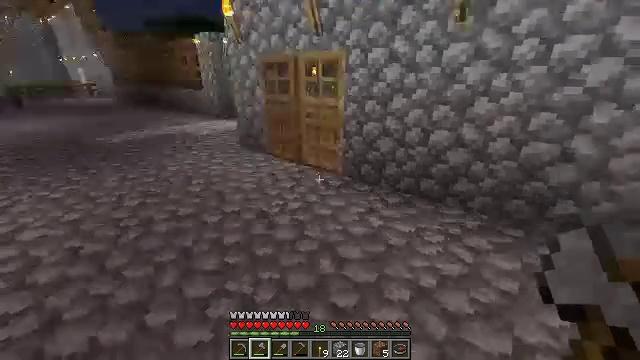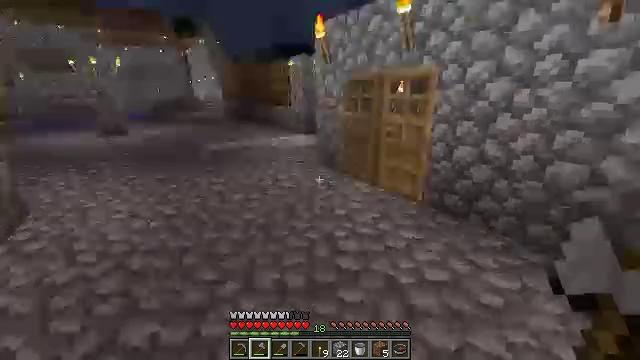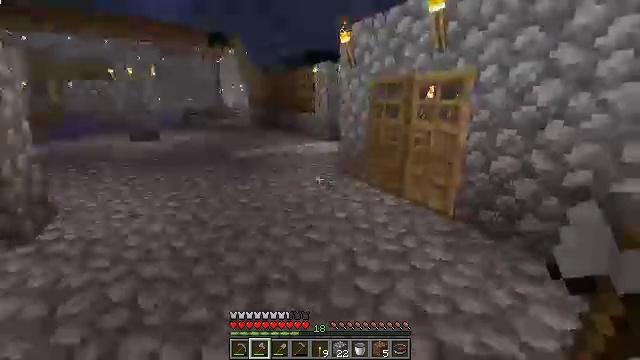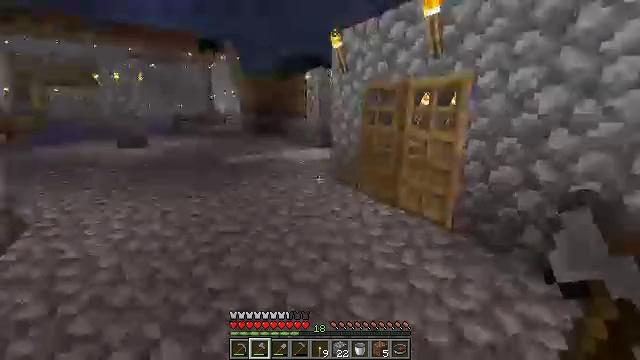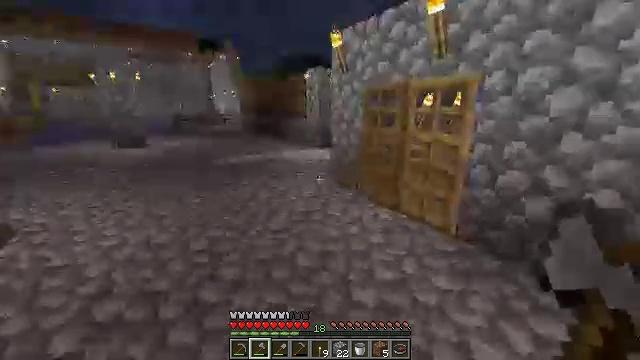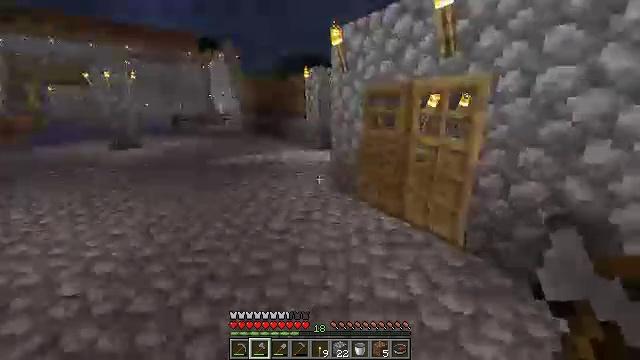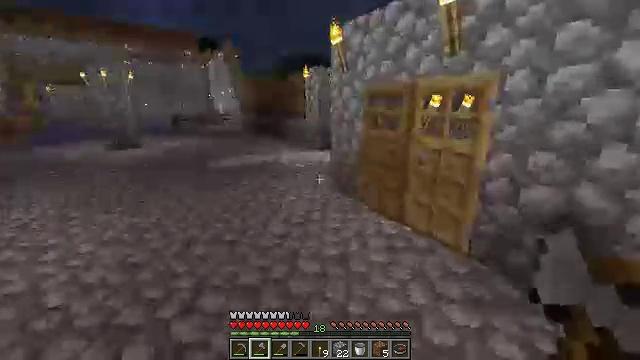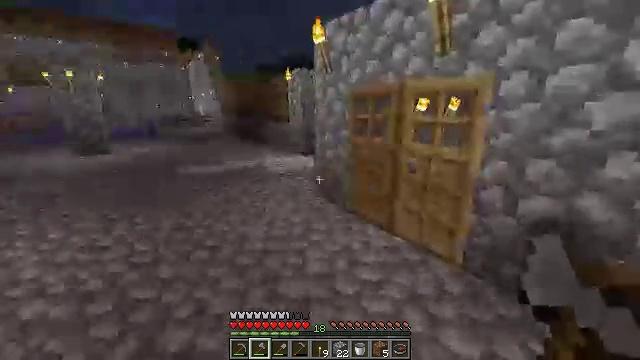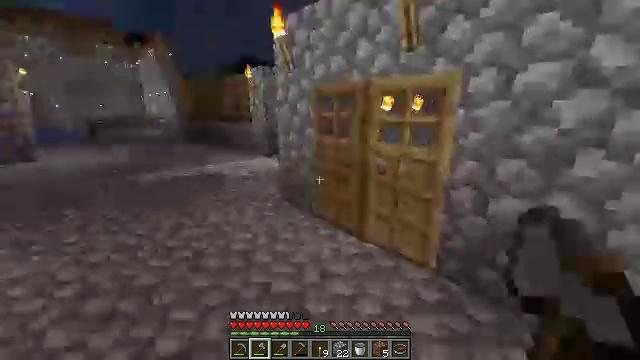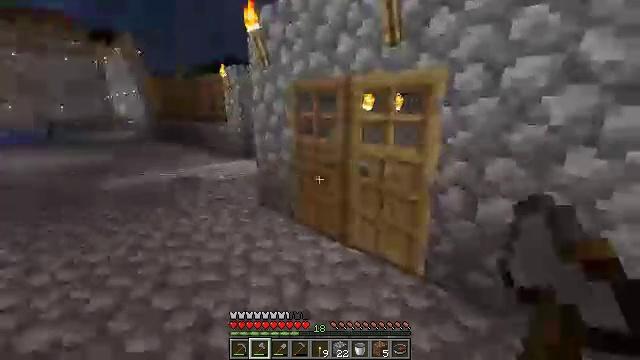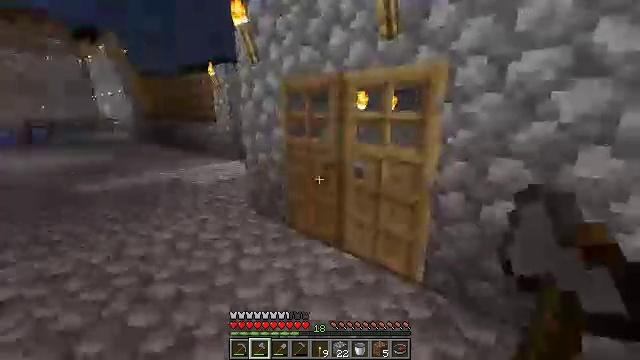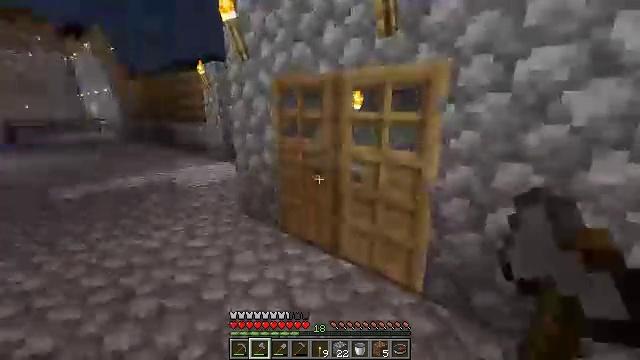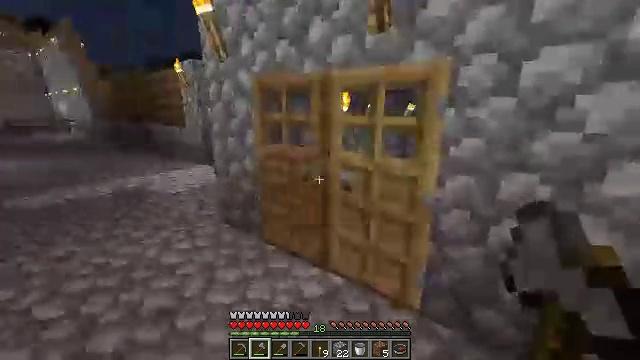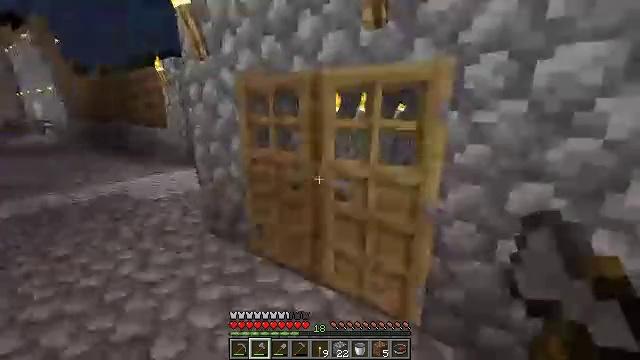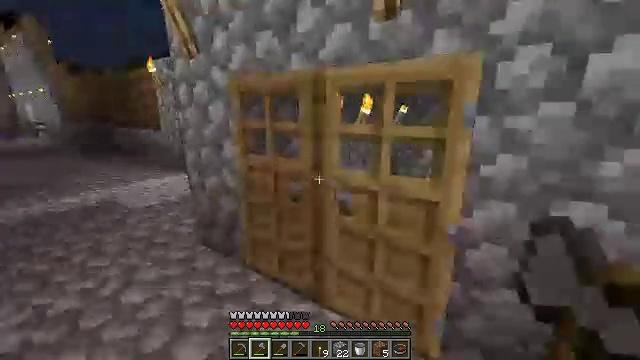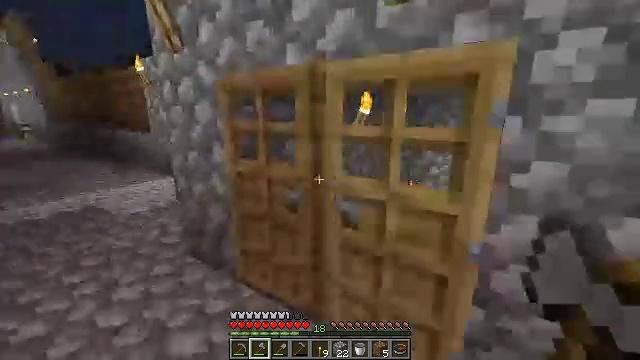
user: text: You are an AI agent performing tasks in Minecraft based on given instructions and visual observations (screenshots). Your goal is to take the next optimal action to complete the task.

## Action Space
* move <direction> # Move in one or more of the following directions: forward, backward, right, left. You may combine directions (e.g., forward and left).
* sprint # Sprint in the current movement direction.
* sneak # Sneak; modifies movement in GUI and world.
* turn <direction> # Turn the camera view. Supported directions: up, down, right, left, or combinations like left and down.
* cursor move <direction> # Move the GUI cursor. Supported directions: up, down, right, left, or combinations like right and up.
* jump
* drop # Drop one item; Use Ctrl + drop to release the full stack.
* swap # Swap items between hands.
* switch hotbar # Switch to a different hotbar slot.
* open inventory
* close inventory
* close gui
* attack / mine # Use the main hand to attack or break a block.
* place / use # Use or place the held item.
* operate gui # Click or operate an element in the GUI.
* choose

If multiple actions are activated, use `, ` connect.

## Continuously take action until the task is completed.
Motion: motion action
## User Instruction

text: Attack the ground to gather dirt.
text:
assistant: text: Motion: move forward, turn left and up
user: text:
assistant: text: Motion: move forward, turn left and up
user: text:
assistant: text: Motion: move forward, turn right and up
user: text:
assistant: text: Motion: move forward
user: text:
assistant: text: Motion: move forward
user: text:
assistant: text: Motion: move forward
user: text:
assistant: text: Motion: move forward, turn right
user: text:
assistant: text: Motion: move forward, turn right
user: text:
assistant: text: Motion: move forward, turn right
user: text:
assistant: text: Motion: move forward, turn right
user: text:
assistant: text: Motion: move forward, turn right
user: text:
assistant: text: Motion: move forward, turn right
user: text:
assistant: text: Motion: move forward, turn right
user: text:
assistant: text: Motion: move forward
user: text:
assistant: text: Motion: move forward, turn right
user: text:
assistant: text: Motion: move forward, turn right
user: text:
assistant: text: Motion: move forward, turn right
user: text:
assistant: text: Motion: move forward, turn right
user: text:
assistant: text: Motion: move forward
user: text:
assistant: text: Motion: move forward
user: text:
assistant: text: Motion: move forward
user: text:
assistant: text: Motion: move forward
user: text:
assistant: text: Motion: move forward
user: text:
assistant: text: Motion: no_op
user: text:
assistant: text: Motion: move left
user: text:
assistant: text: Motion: move left
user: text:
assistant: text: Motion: move left
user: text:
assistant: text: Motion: no_op
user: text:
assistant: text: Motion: no_op
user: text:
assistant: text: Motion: no_op